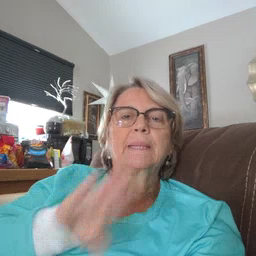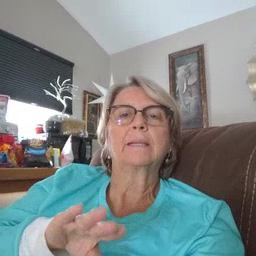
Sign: bee